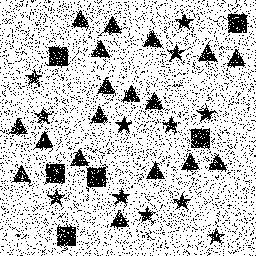
Squares: 6
Triangles: 18
Stars: 12
Total shapes: 36